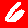
Digit: 6